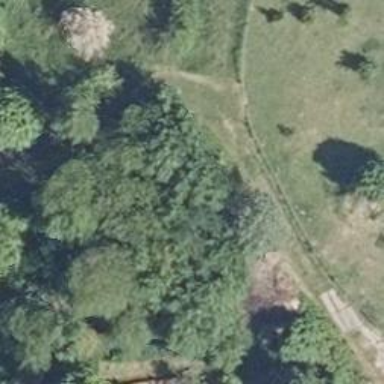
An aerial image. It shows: Abandoned railway with historical significance.